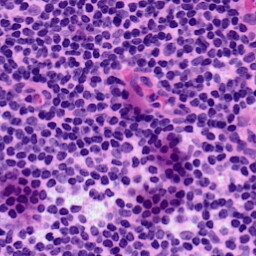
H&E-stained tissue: LymphNode